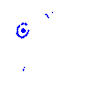
Particle: electron